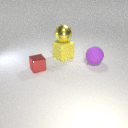
small red metal cube in front of large yellow rubber cube